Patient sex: M
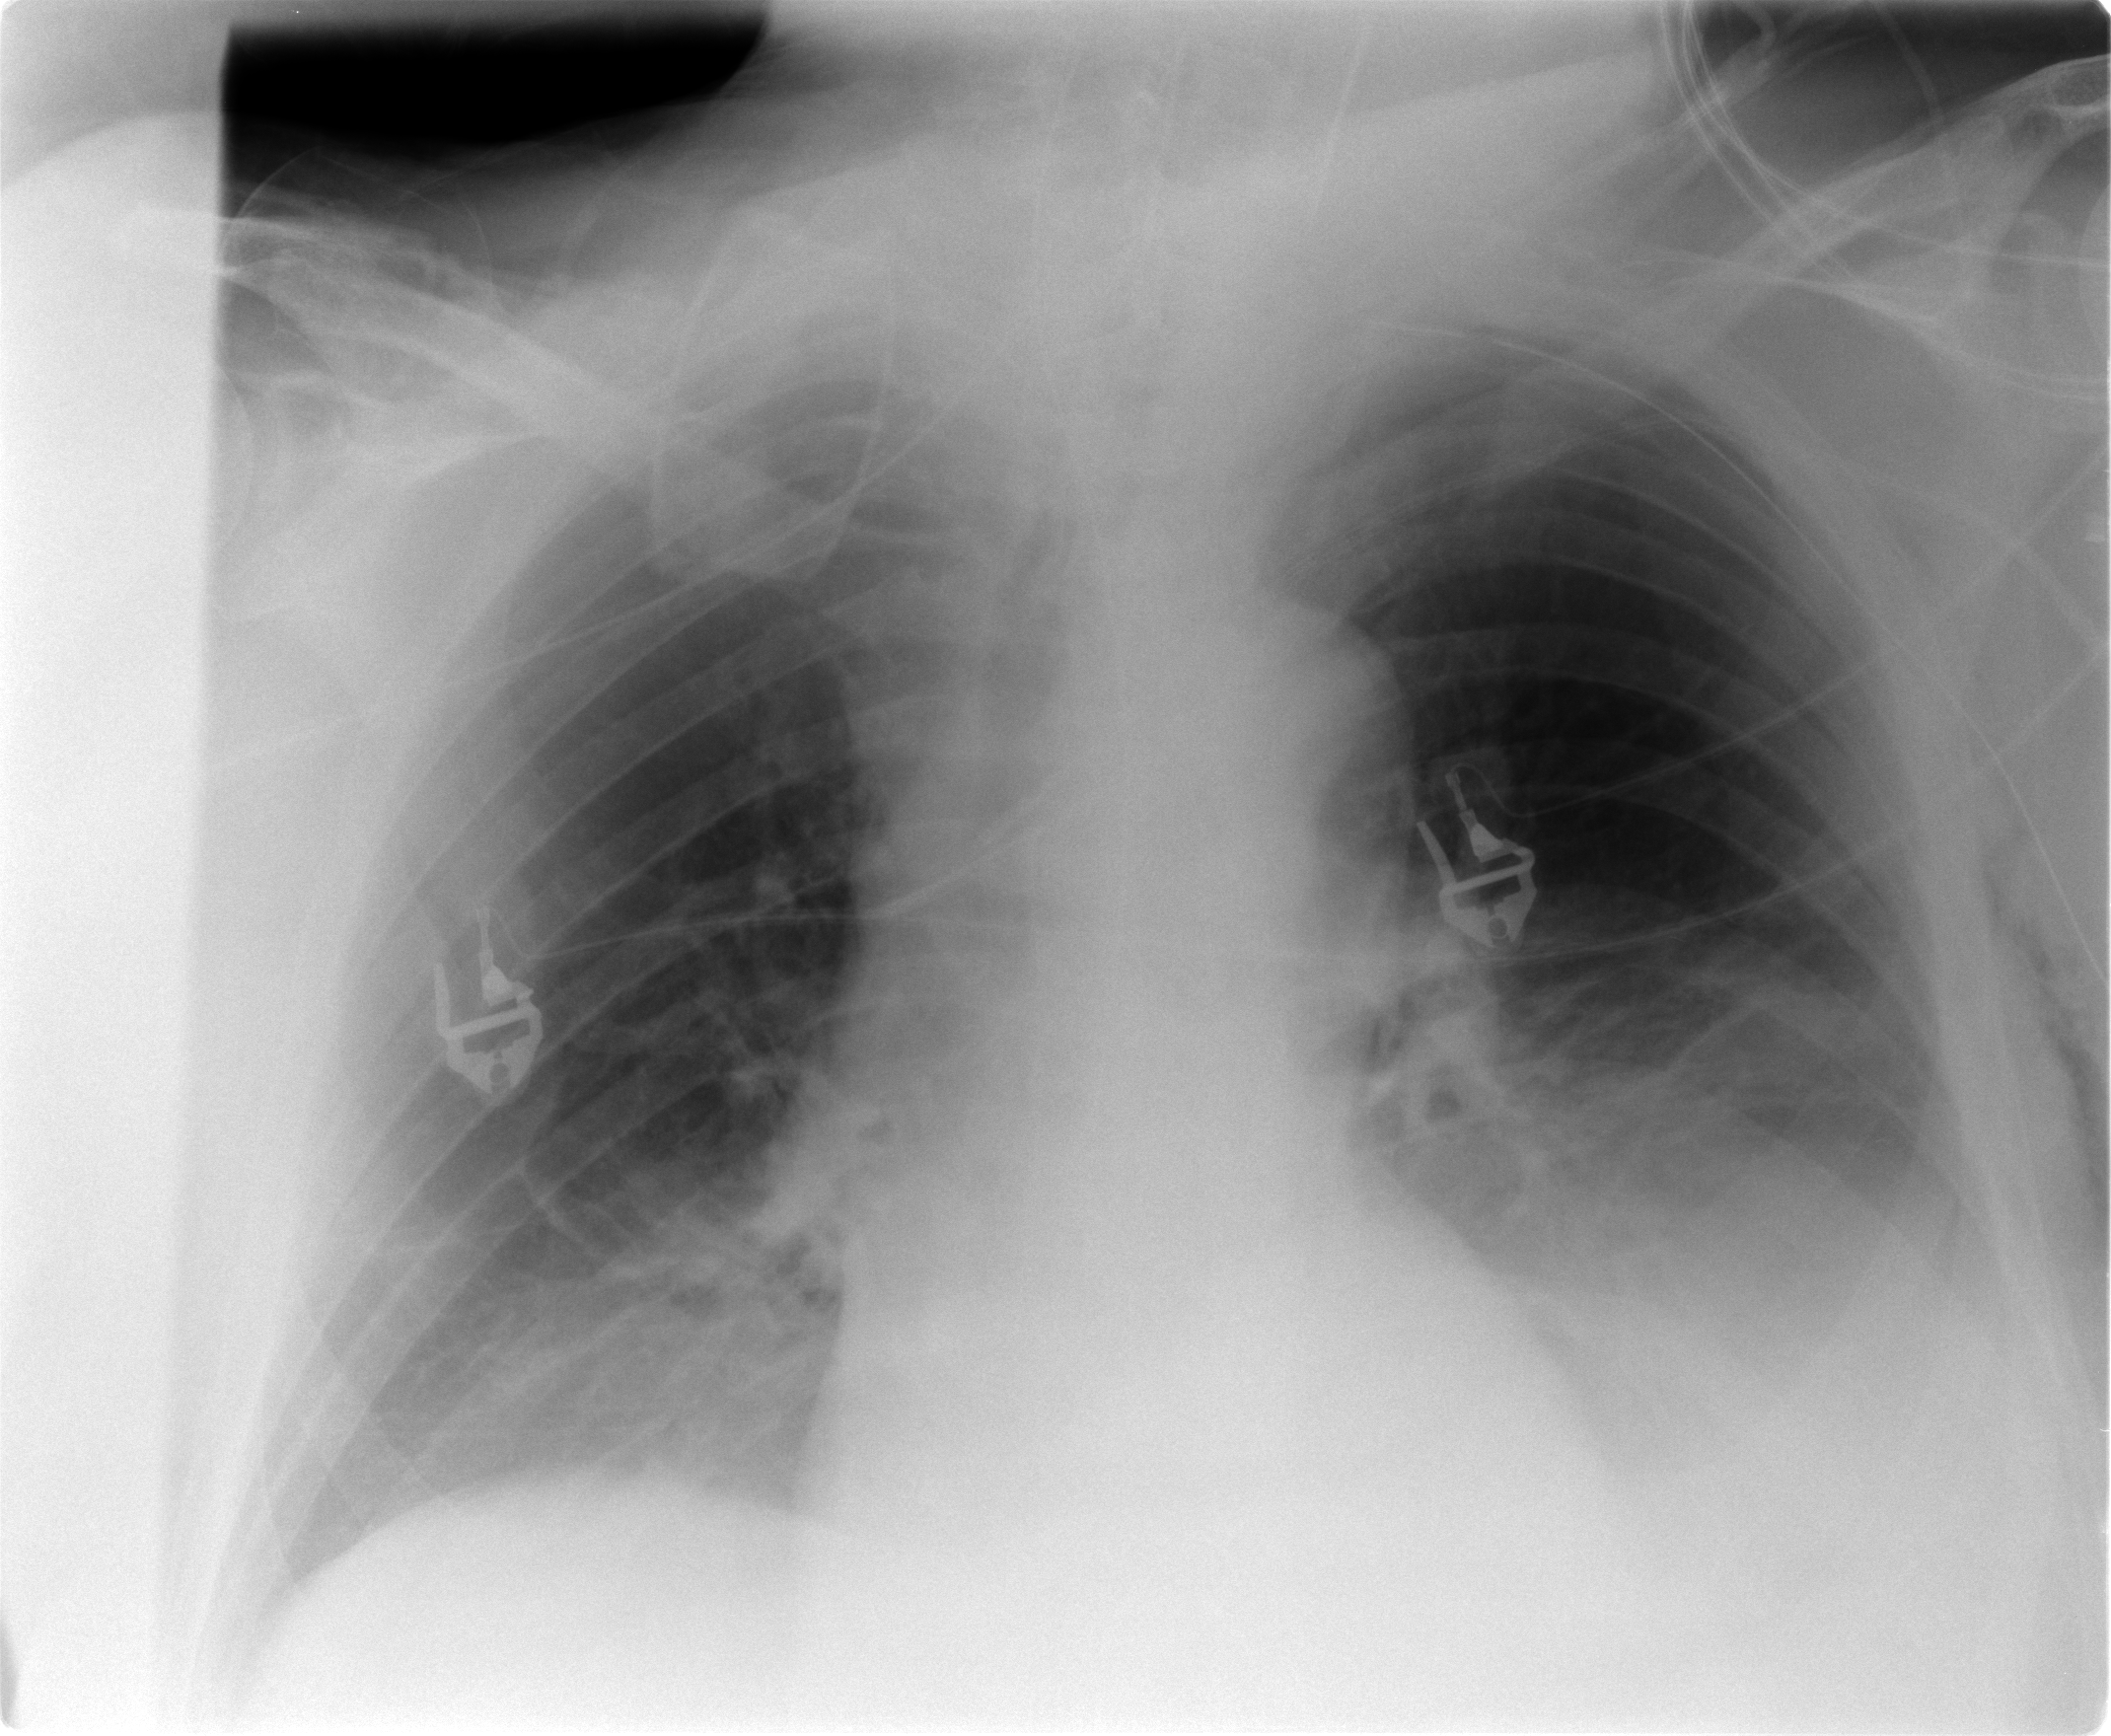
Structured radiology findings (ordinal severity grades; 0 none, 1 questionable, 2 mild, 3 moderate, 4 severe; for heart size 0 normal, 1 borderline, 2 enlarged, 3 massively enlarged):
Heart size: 0
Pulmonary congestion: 1
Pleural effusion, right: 2
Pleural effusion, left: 3
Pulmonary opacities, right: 2
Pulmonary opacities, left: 1
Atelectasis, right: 2
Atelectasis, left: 2